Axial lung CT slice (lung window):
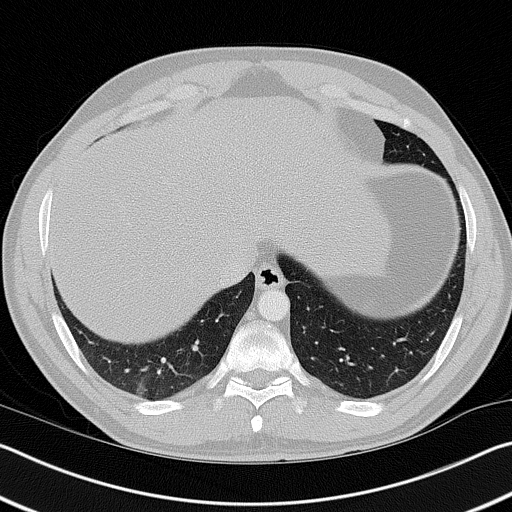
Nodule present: no